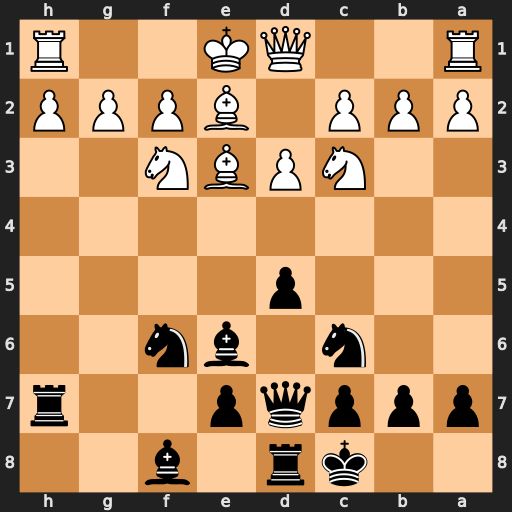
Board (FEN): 2kr1b2/pppqp2r/2n1bn2/3p4/8/2NPBN2/PPP1BPPP/R2QK2R
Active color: b
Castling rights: KQ
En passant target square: -
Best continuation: d4